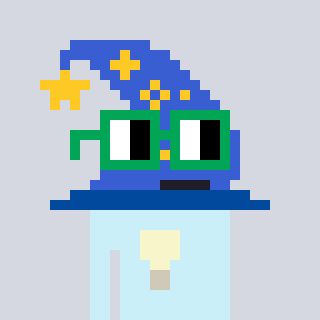
a pixel art character with square green glasses, a wizard hat-shaped head and a cold-colored body on a cool background